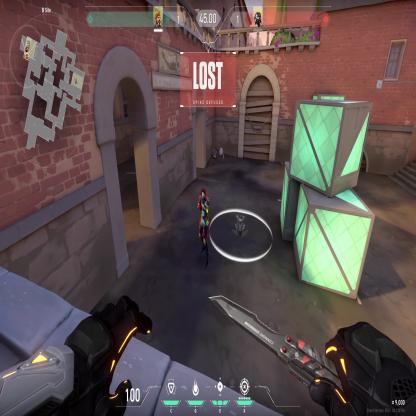
Label: enemy